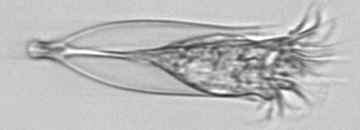
Label: Favella